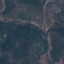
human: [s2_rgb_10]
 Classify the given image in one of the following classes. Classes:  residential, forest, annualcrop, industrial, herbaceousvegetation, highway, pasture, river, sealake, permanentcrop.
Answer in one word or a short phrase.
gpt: HerbaceousVegetation